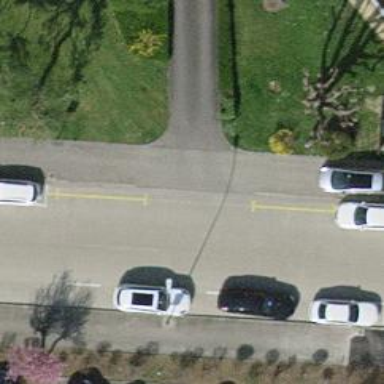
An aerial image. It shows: Unmarked crossing on the road.